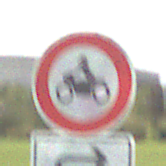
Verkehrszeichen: VerbotKraftraeder
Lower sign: RichtungsangabeDurchPfeile5
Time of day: MorningAfternoon
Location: Outdoor (Suburban)
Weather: PartlyCloudy
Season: NotSpecified
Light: Natural